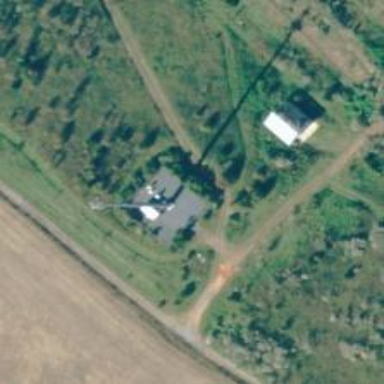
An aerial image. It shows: Communication mast tower.